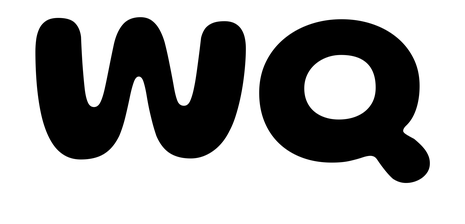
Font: Gluten_SemiBold